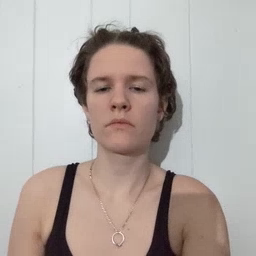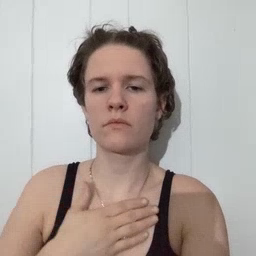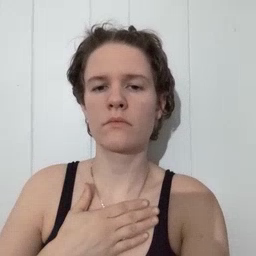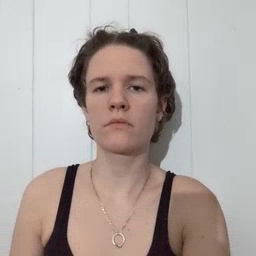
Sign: minemy